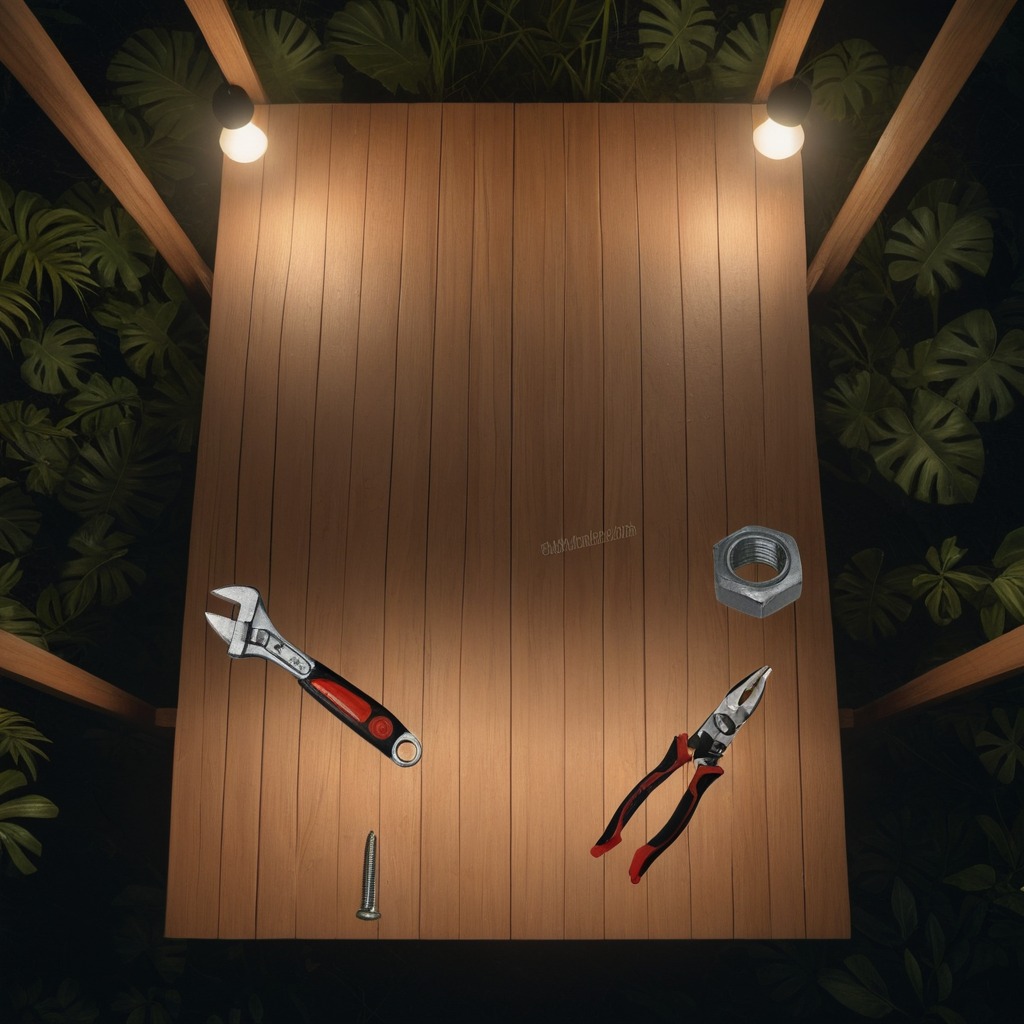
An iron nail, a pair of pliers, a coiled metal spring, a metal nut, and a wrench are lying on a wooden table inside a jungle field workshop tent at night.